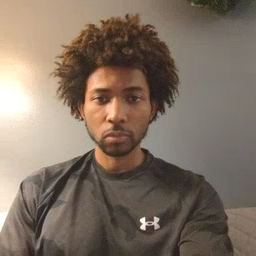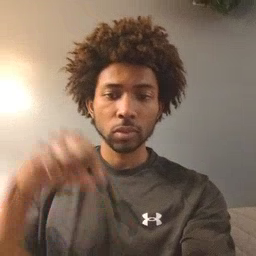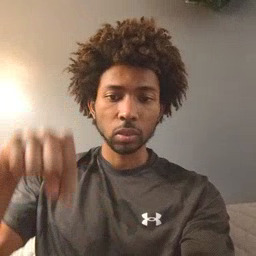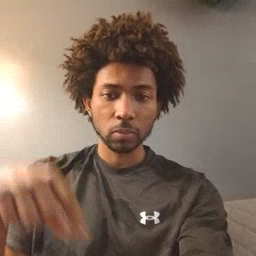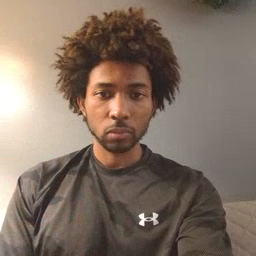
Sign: down